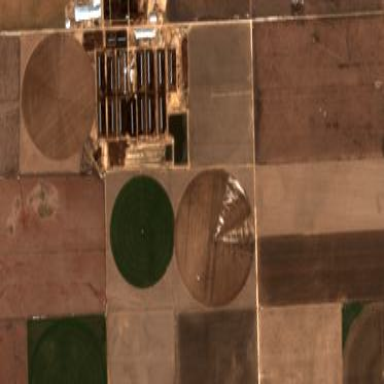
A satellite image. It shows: Farmyard used as feedlot for farming.